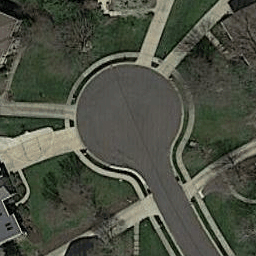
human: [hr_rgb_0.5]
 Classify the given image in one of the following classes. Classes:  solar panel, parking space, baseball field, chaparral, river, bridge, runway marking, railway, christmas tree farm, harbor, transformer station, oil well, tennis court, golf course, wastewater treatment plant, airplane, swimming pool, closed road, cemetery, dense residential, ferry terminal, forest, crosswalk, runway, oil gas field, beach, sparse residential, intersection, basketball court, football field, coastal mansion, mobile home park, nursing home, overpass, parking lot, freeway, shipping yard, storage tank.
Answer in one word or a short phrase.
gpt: closed road